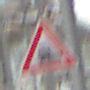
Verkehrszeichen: Bahnuebergang
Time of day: Midday
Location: Roofed (Special)
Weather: Overcast
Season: NotSpecified
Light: Natural